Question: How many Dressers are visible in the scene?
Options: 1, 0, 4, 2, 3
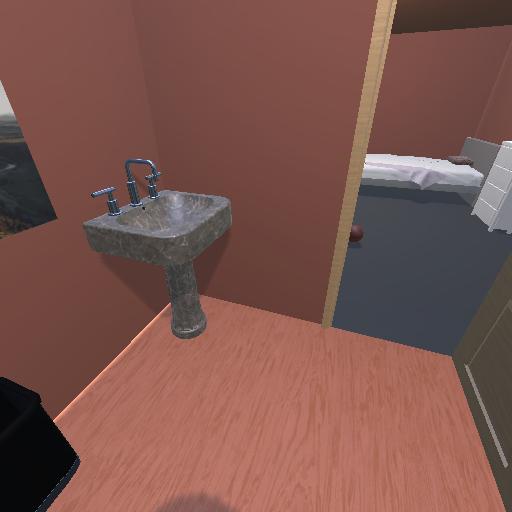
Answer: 1